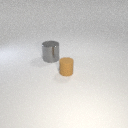
small brown rubber cylinder to the right of large gray metal cylinder